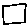
Label: square